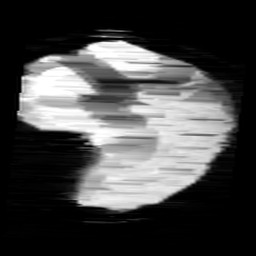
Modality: minIP
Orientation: sagittal
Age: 11
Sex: female
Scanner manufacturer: siemens
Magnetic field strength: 3 T
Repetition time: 0.027 s
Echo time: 0.02 s